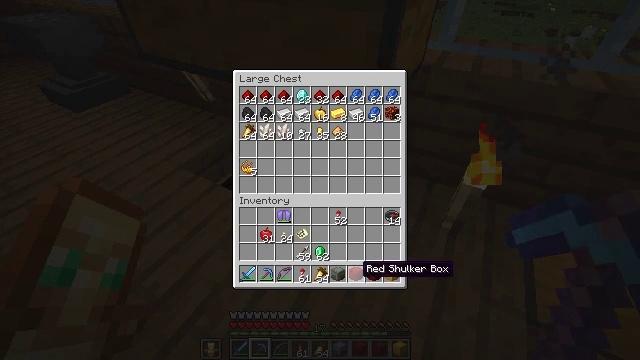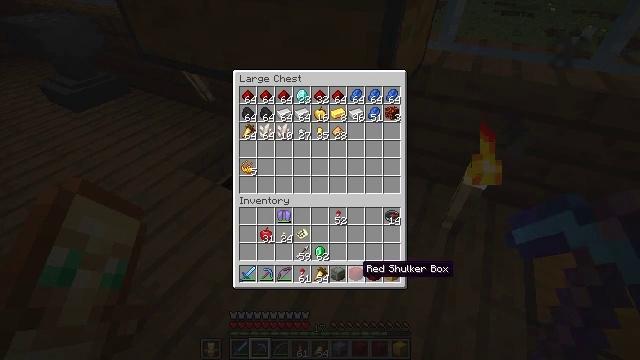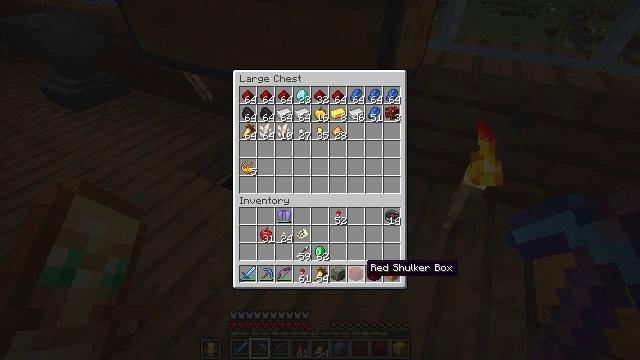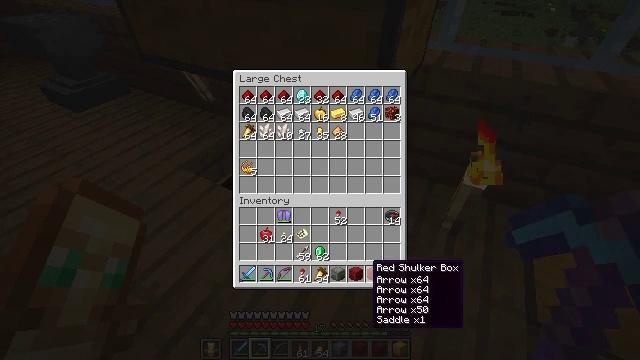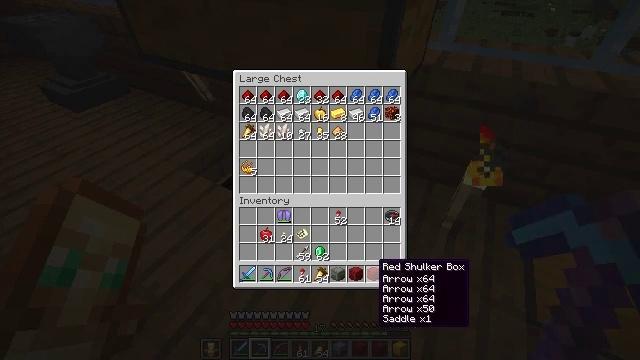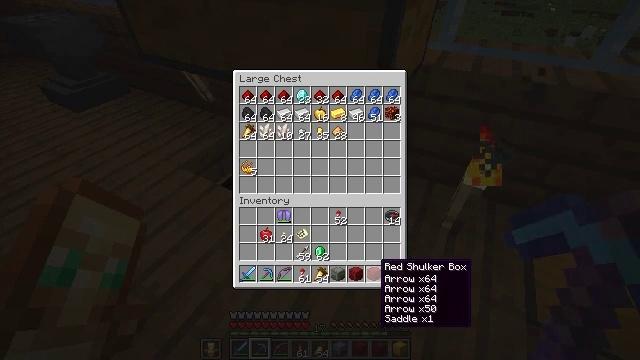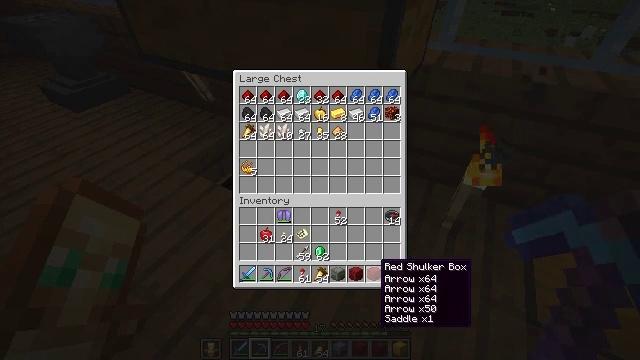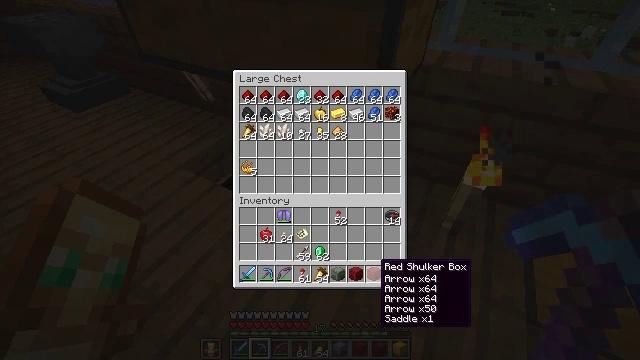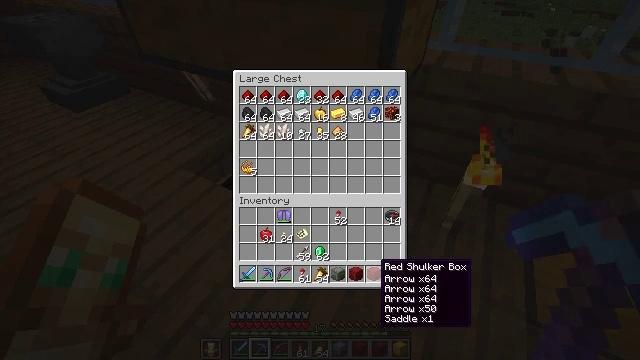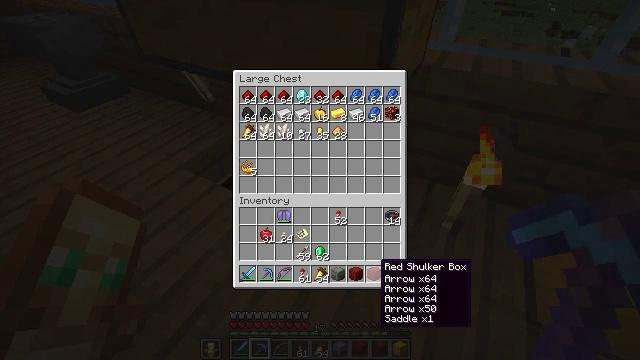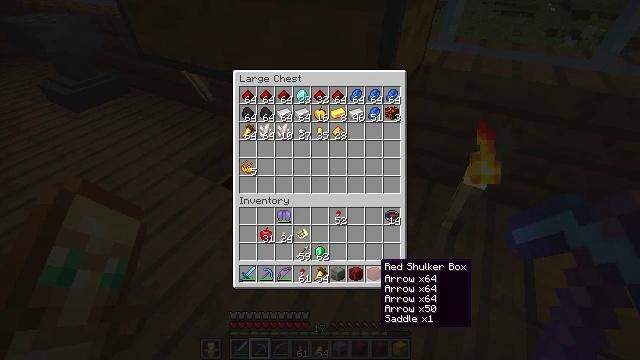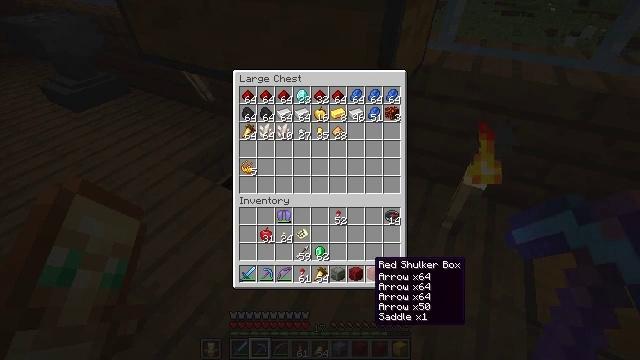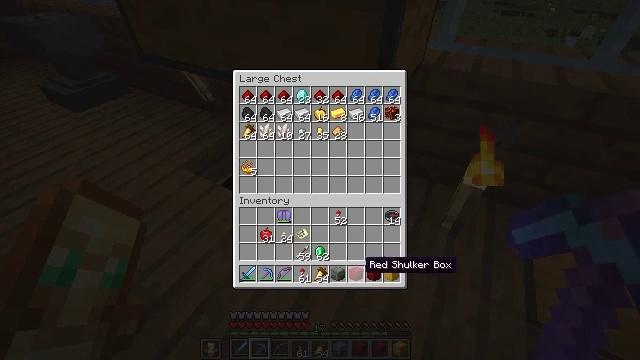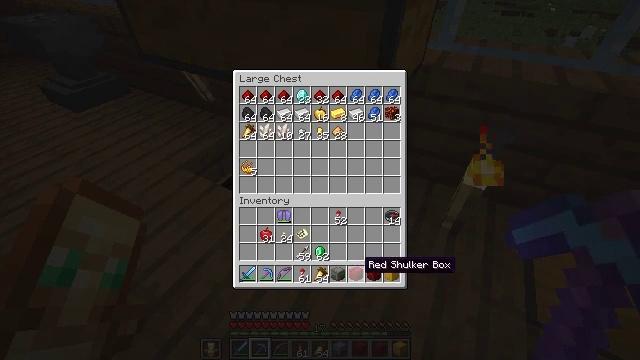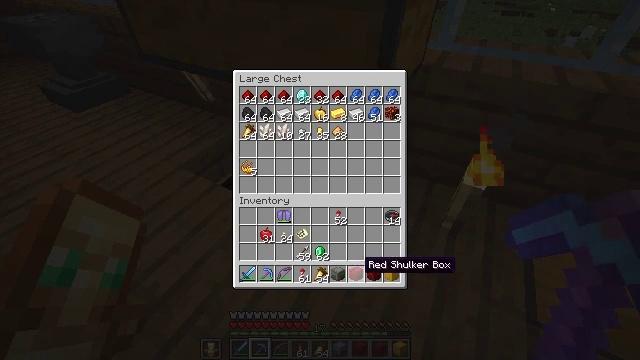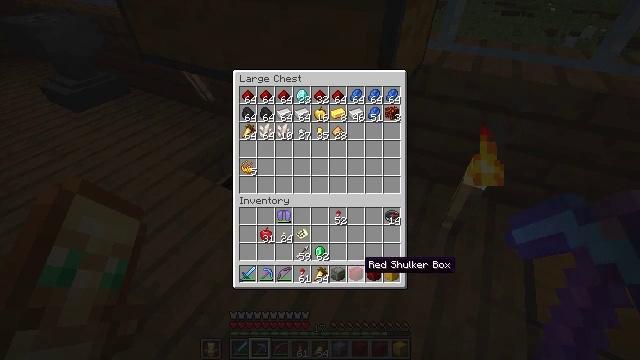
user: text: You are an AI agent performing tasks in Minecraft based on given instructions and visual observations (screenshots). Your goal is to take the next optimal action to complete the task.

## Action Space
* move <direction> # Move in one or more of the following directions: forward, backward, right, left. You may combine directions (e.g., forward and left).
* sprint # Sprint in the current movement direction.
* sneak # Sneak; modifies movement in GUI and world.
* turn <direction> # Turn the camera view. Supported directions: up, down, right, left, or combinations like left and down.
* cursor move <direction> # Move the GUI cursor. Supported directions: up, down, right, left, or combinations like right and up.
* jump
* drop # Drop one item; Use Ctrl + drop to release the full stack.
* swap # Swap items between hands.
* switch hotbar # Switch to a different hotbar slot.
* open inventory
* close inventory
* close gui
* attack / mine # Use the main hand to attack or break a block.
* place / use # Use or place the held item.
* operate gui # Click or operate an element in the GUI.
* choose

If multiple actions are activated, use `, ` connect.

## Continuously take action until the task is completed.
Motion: motion action
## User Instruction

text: Make a cartography table with paper and planks.
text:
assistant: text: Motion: sneak
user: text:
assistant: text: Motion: sneak
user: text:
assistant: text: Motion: sneak
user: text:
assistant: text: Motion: no_op
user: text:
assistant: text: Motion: no_op
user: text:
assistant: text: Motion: no_op
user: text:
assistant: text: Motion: no_op
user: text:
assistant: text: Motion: sneak
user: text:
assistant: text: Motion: sneak
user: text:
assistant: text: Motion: sneak
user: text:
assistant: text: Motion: sneak
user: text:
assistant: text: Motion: sneak, cursor move left
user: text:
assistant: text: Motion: sneak
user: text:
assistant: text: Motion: sneak
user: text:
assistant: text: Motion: sneak
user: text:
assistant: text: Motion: sneak
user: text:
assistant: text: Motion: sneak
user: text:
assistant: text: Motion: sneak, operate gui
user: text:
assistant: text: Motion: sneak, operate gui
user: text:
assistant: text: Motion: sneak, operate gui
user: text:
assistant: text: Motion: sneak
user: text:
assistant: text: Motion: sneak
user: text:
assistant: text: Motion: sneak
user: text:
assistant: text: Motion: sneak, cursor move right
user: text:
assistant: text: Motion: sneak, cursor move right
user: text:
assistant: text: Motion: sneak
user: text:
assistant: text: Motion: sneak
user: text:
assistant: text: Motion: sneak
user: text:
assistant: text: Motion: sneak
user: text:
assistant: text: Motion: sneak